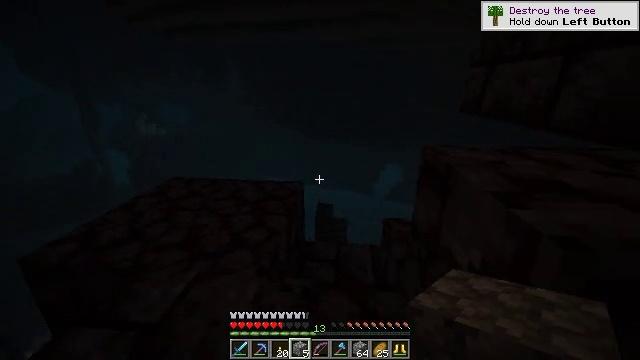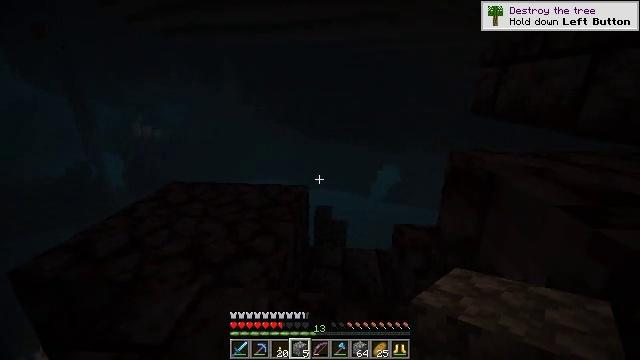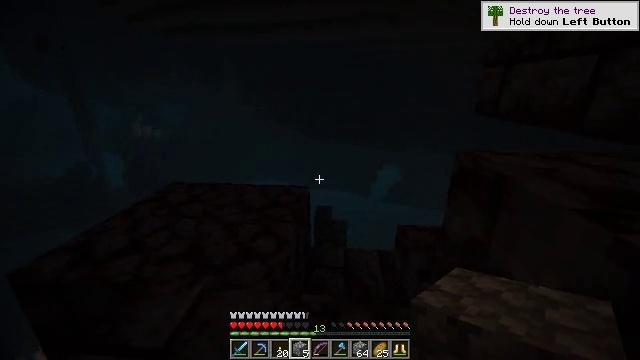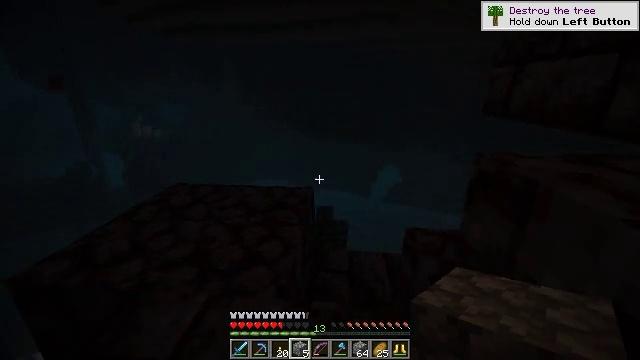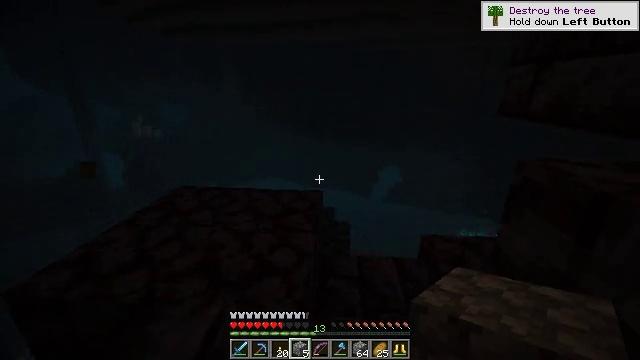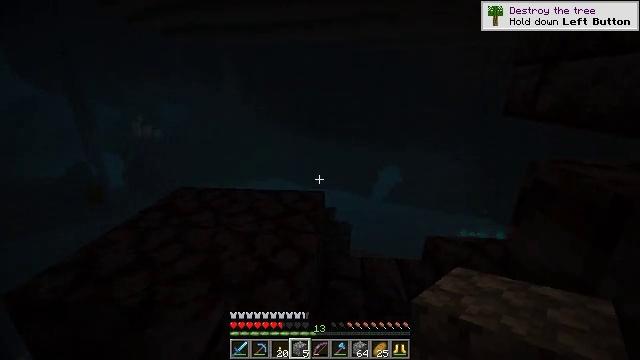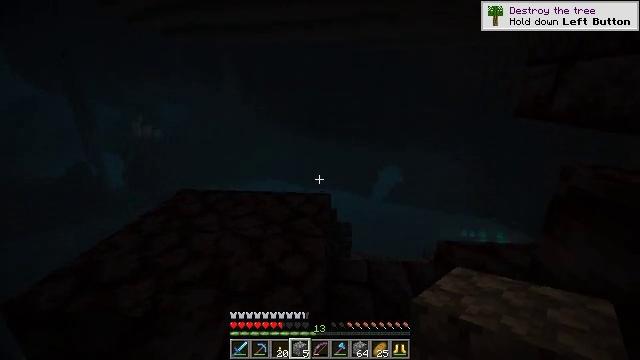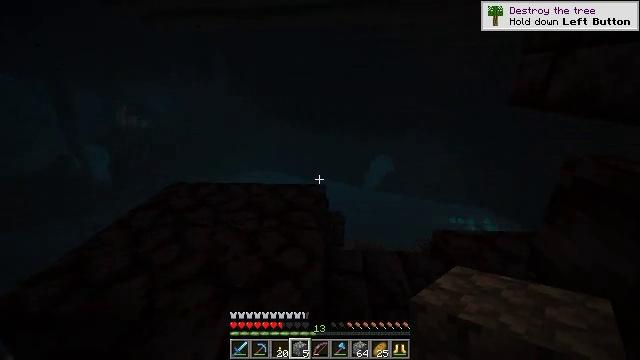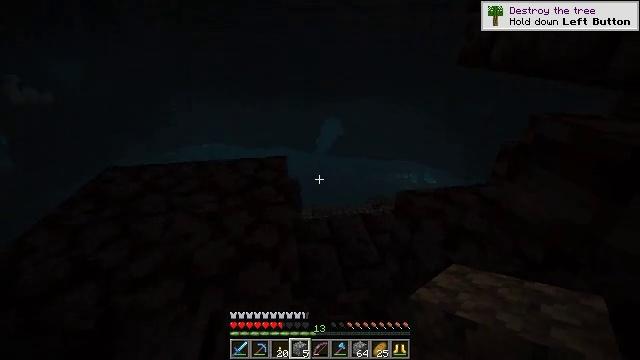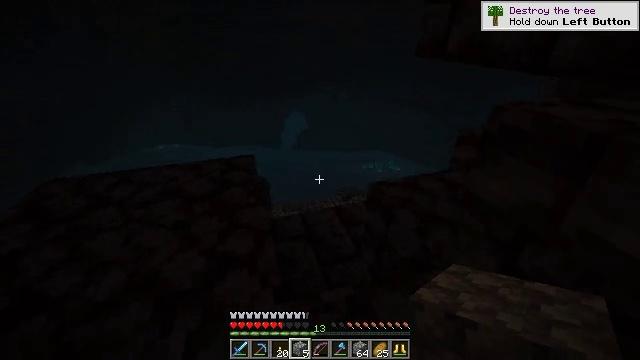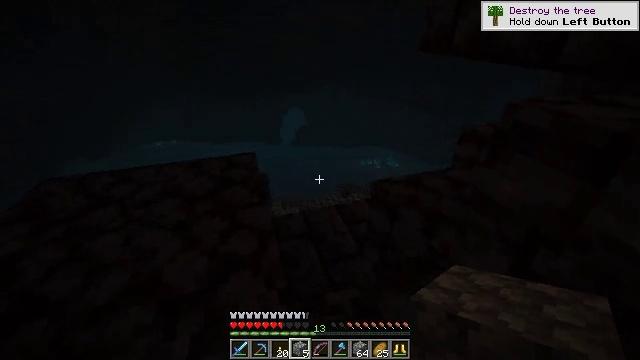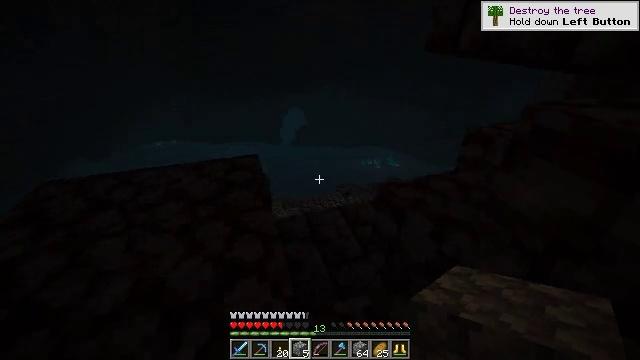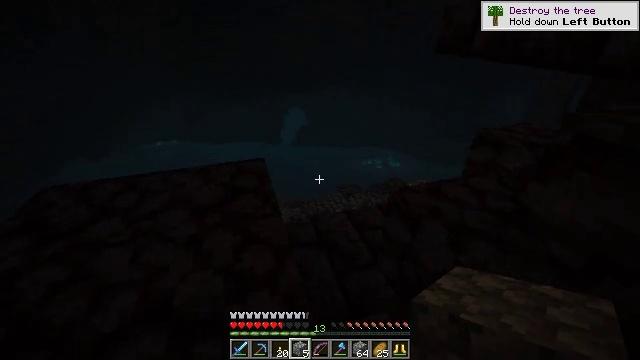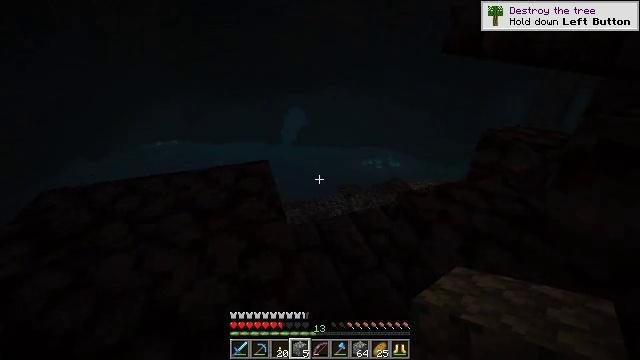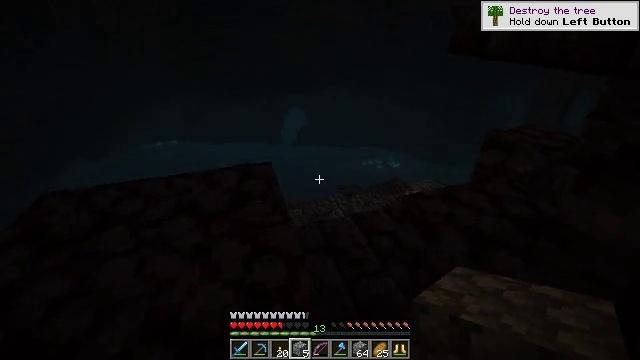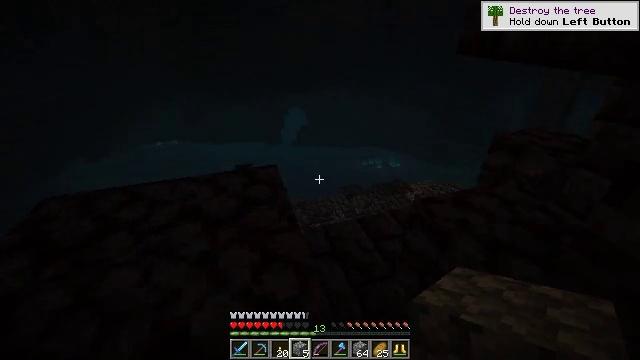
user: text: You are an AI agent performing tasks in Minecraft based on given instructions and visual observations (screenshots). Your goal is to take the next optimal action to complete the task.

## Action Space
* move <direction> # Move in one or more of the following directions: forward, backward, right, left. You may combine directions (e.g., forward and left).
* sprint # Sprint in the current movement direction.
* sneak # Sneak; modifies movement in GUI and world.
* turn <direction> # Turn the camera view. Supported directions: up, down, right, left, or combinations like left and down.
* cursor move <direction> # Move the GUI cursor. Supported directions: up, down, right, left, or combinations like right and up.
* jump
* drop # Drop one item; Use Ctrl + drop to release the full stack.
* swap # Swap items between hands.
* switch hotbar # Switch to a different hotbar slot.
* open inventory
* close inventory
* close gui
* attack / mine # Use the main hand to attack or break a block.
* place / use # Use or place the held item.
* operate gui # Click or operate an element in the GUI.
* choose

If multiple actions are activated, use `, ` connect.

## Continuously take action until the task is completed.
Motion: motion action
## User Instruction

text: Extract materials from gilded blackstone.
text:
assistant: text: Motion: move forward and move left, sneak
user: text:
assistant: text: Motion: move forward and move left, sneak
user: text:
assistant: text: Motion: move forward and move left, sneak
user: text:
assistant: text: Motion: move forward and move left, sneak
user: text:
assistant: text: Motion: move forward and move left, sneak
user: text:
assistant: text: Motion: move forward and move left, sneak
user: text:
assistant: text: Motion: move forward and move left, sneak, turn right and down
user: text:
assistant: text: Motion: move forward and move left, sneak, turn right and down
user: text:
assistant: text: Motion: move forward, sneak, turn right and down
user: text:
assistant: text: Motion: move forward and move left, sneak
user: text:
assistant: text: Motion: move forward and move left, sneak
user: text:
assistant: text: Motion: move forward and move left, sneak
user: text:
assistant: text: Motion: move forward and move left, sneak
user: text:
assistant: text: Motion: move forward and move left, sneak
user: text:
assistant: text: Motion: move forward and move left, sneak
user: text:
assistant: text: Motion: move forward and move left, sneak
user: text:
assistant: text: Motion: move forward and move left, sneak, turn right and down
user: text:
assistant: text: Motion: move forward and move left, sneak, turn right and down
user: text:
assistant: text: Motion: move forward and move left, sneak, turn right
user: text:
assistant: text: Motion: move forward and move left, sneak
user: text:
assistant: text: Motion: move forward and move left, sneak
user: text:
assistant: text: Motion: move forward and move left, sneak
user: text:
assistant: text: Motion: move forward and move left, sneak
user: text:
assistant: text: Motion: move forward and move left, sneak
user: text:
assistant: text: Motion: move forward and move left, sneak
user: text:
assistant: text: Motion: move forward and move left, sneak
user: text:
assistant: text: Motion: move forward and move left, sneak
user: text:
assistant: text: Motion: move forward and move left, sneak
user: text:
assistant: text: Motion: move forward and move left, sneak, turn left and down
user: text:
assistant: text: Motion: move forward and move left, sneak, turn left and down